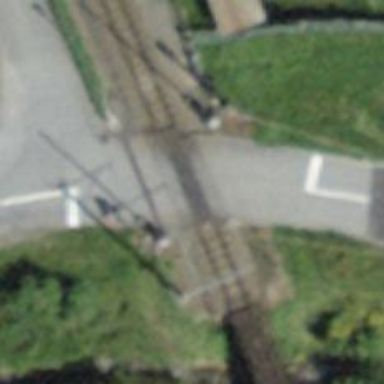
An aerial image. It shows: Level crossing on the railway with lights and full barrier.